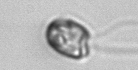
Label: flagellate_morphotype1